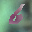
Label: 6